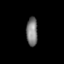
Tissue: skin
Cell type: Others
Senescence score: 0.7008
Nuclear area (px): 316
Mean DAPI intensity: 125.62